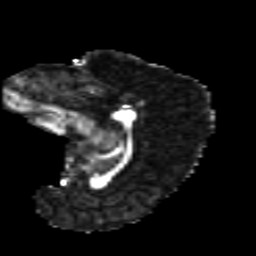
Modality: FA
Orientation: sagittal
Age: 13
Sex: male
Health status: ill
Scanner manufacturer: ge
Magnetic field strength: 3 T
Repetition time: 6.752 s
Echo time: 0.079 s